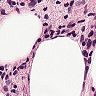
Metastatic tissue present: yes